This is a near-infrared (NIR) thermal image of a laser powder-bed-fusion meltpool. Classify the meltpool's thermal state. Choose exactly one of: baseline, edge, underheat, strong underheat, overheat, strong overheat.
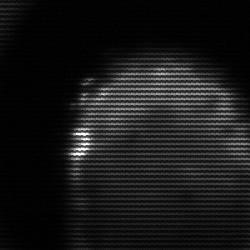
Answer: edge